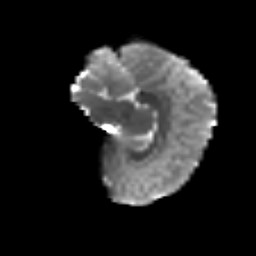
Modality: T2w
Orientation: sagittal
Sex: female
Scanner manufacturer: siemens
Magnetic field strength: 3 T
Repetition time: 5 s
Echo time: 0.071 s